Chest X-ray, PA view. Patient: 75 years old, sex F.
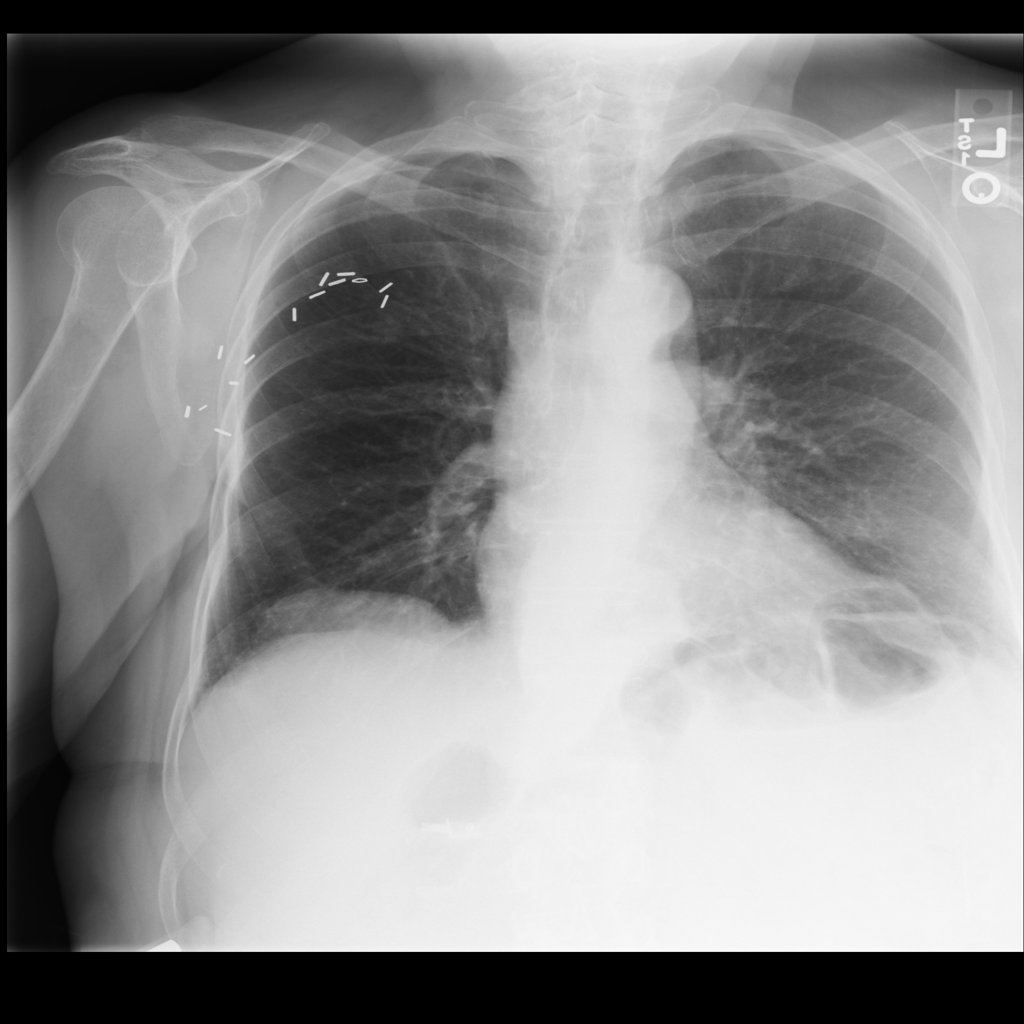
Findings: Hernia